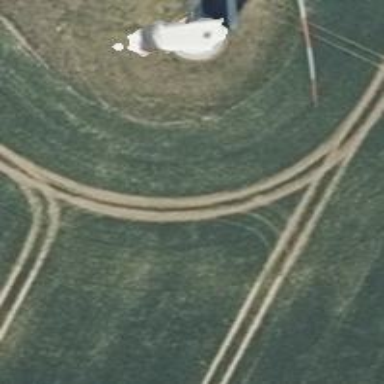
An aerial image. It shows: Wind power generator with horizontal axis wind turbine manufactured by Vestas.